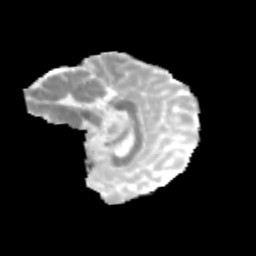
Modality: MD
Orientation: sagittal
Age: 12
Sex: female
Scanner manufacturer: siemens
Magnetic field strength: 3 T
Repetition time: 3.8 s
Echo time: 0.07 s